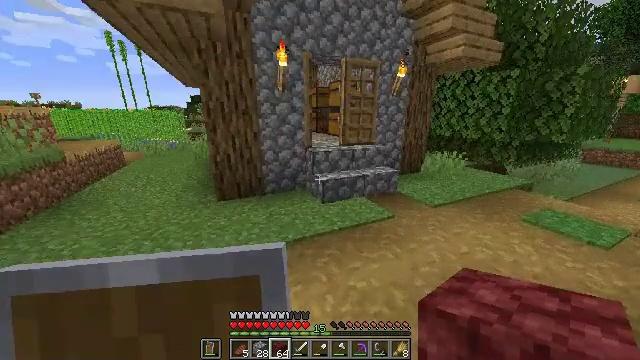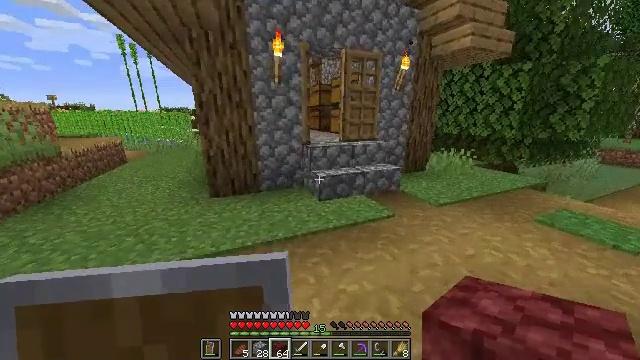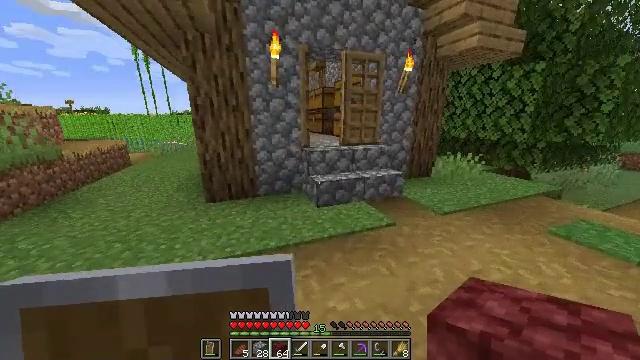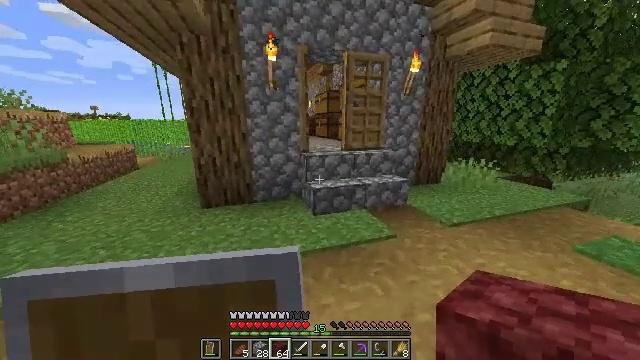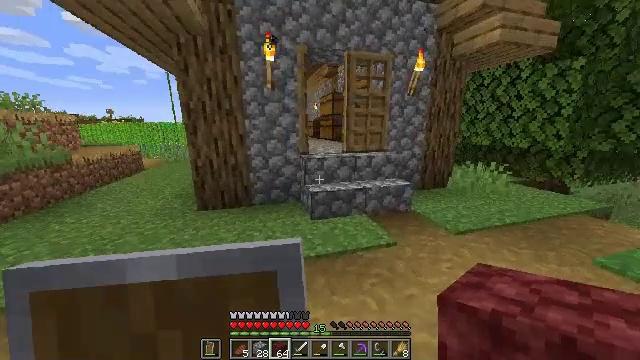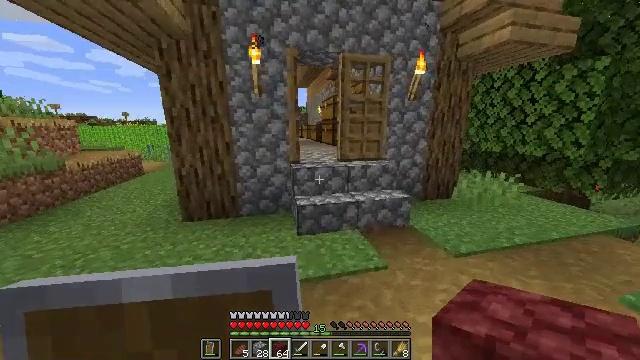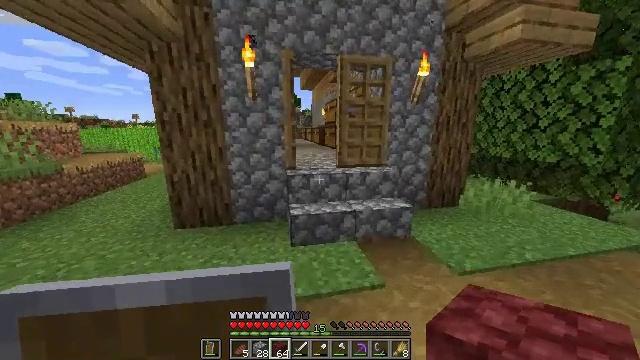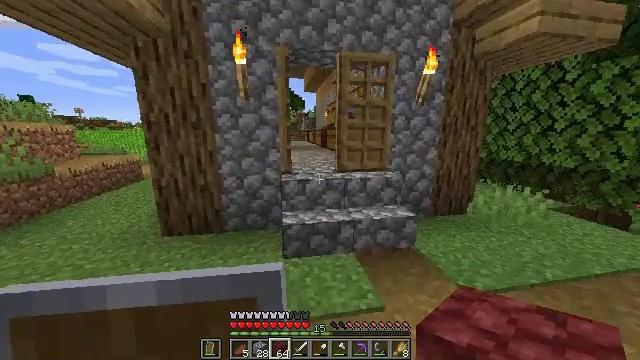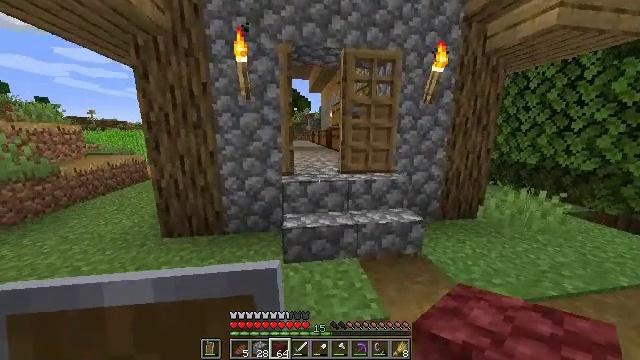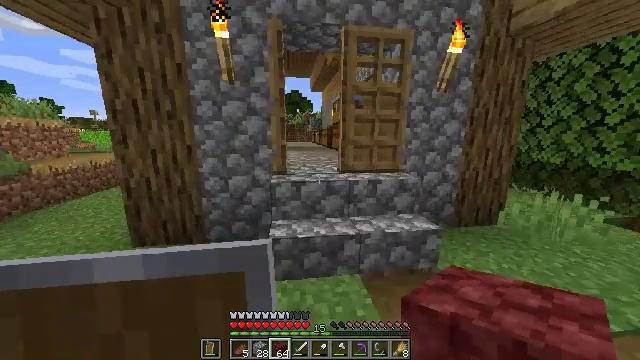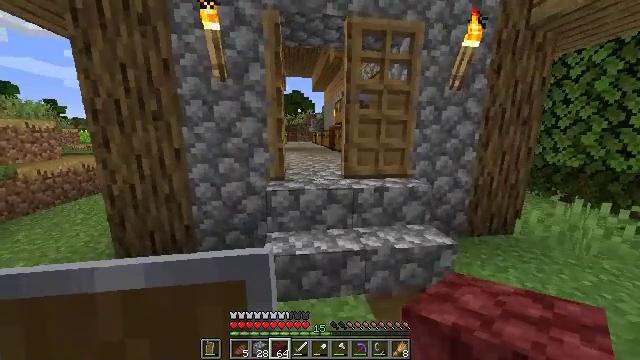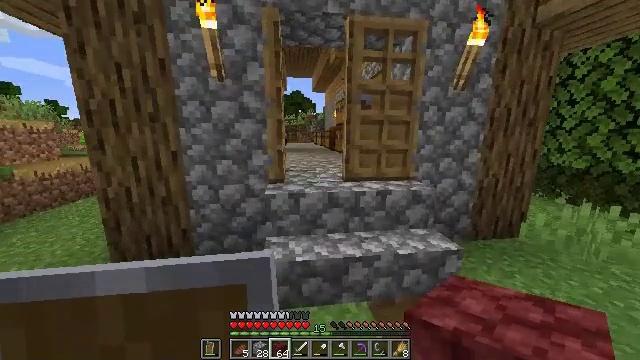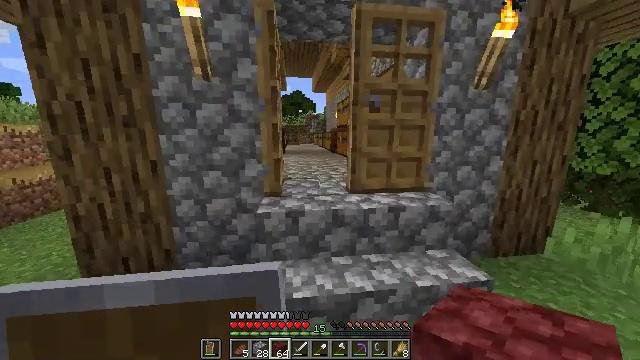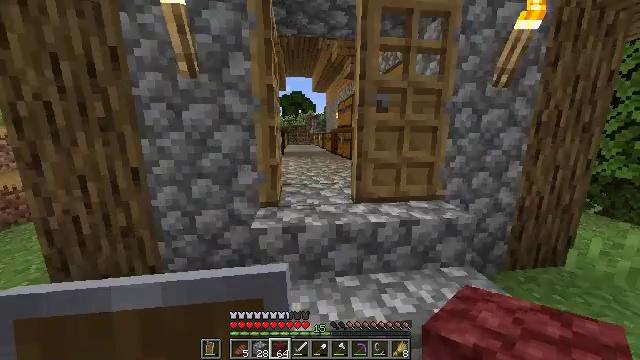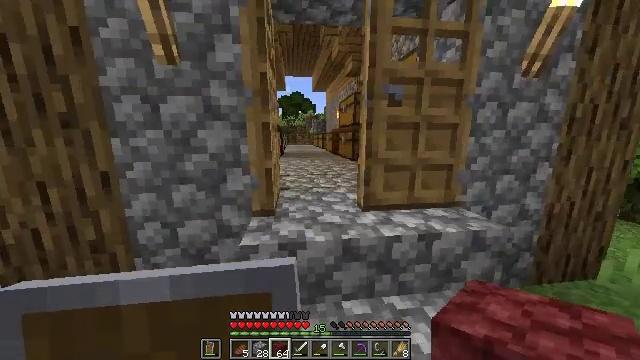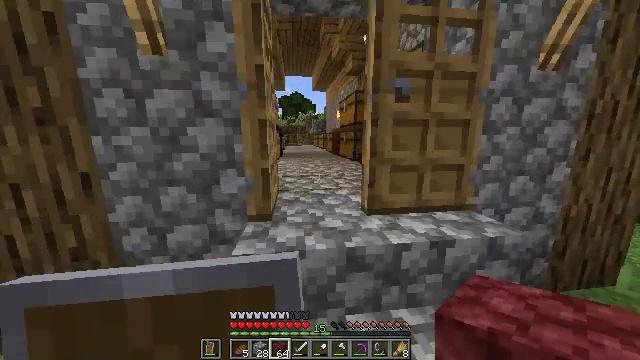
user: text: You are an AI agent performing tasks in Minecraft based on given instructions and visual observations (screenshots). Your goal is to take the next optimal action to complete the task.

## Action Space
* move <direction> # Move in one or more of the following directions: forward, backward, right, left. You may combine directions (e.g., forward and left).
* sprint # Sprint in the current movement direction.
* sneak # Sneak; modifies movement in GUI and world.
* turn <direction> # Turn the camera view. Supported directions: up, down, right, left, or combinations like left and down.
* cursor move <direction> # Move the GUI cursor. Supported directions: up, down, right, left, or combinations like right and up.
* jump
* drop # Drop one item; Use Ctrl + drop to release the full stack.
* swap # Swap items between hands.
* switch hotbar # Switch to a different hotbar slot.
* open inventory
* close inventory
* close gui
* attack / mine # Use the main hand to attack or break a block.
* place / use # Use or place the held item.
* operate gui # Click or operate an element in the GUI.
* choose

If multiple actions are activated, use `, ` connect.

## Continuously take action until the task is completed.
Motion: motion action
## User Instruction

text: craft item air
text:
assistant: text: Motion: move forward and move right, turn left
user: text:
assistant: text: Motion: move forward and move right, turn left
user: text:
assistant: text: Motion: move forward and move right, turn left and up
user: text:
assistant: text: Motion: move forward and move right, turn left
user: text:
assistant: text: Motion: move forward and move right, turn left
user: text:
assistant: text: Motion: move forward, turn left
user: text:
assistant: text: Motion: move forward, turn left
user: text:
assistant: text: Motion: move forward, turn left
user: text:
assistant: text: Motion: move forward
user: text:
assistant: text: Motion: move forward
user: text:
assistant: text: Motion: move forward
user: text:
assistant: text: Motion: move forward
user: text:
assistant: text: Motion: move forward
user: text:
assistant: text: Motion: move forward
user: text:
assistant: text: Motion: move forward
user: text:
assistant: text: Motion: move forward
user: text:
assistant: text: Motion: move forward
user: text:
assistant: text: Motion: move forward
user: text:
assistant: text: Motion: move forward, turn left
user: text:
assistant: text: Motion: move forward
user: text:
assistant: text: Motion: move forward
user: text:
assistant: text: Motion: move forward
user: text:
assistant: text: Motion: move forward
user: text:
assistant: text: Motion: move forward
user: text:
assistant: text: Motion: move forward
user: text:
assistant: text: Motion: move forward
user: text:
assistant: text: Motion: move forward
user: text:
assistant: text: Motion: move forward
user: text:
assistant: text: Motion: move forward
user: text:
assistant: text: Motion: move forward